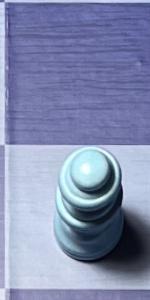
Label: Queen_White